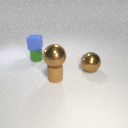
small green rubber cylinder to the left of large brown metal sphere